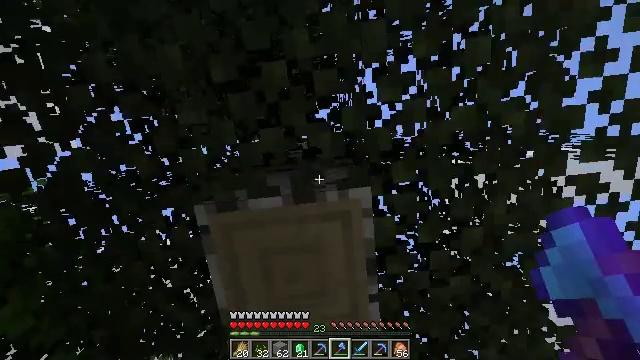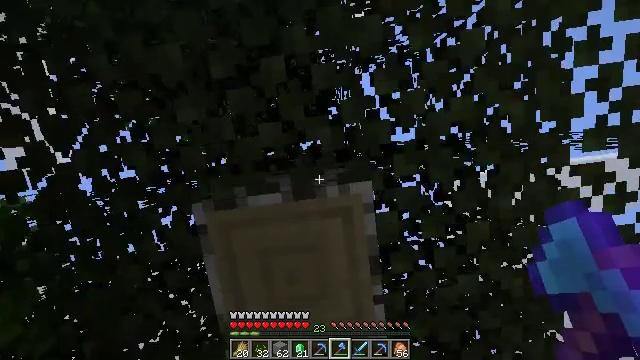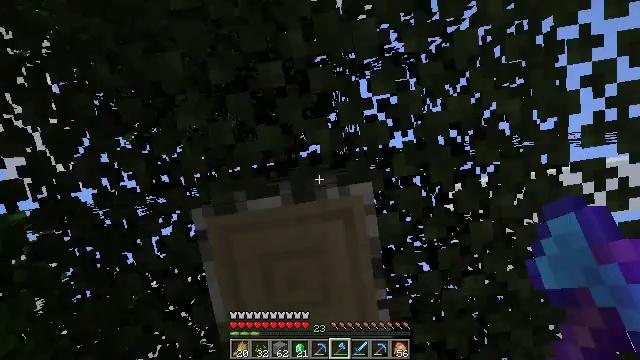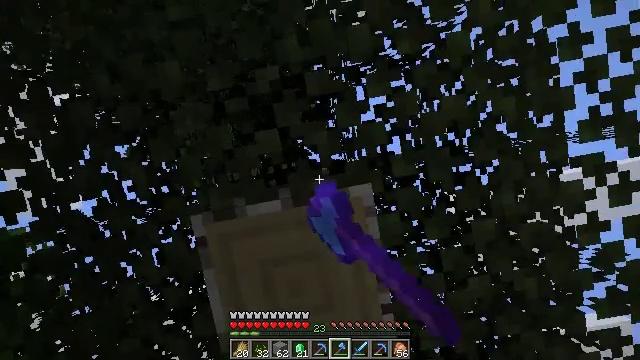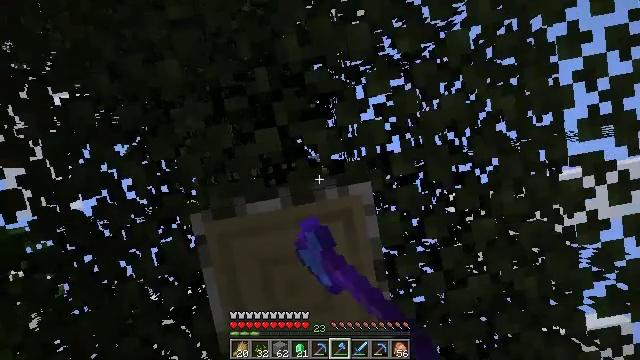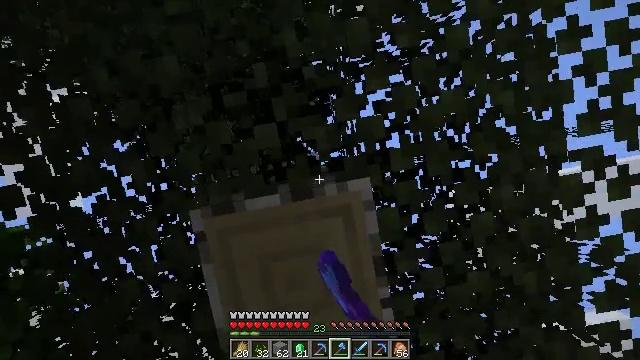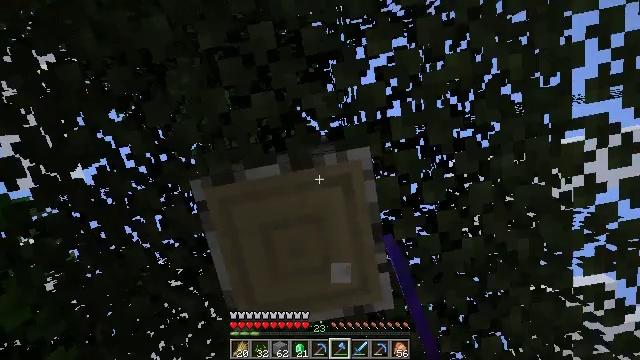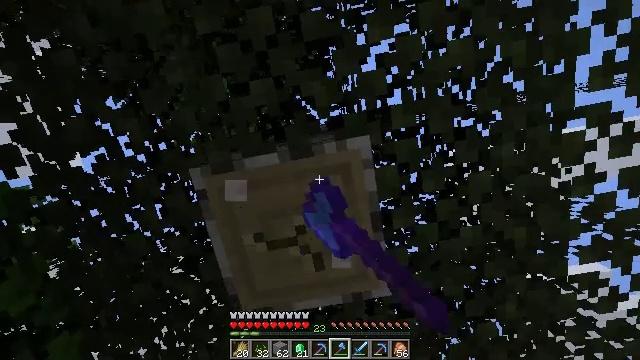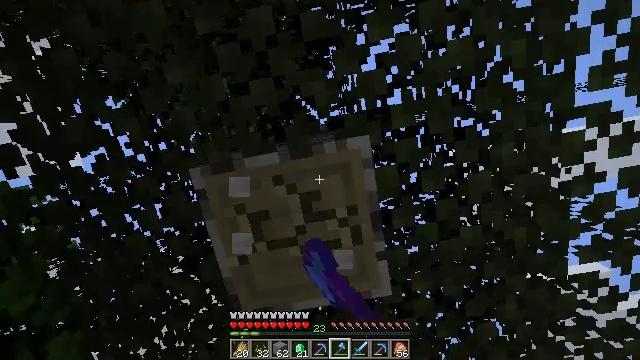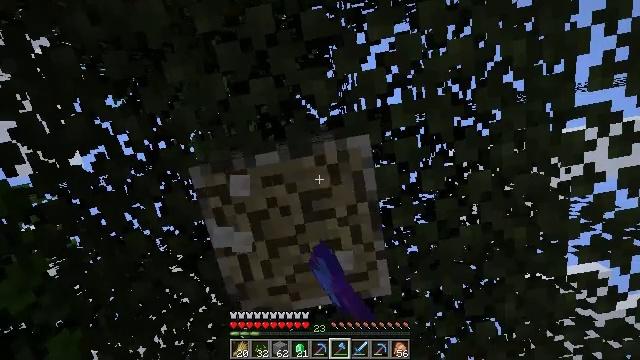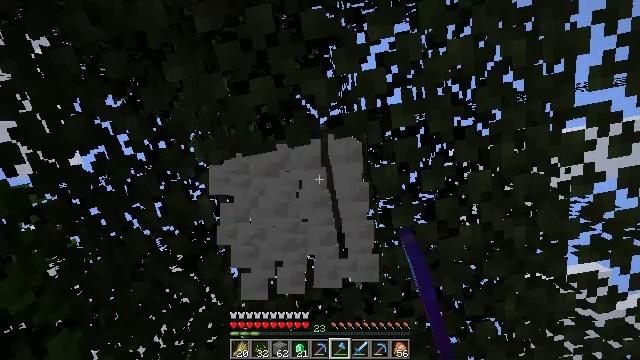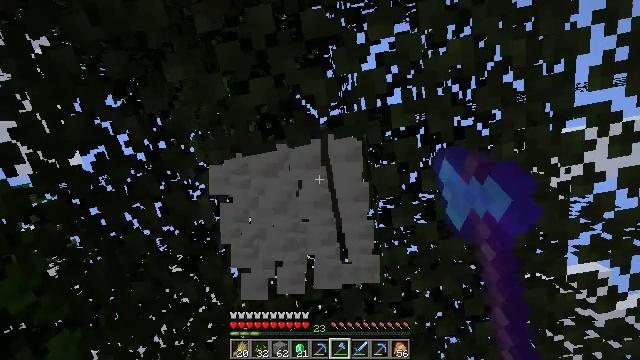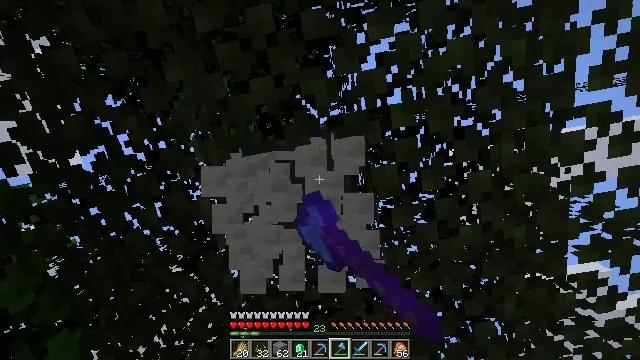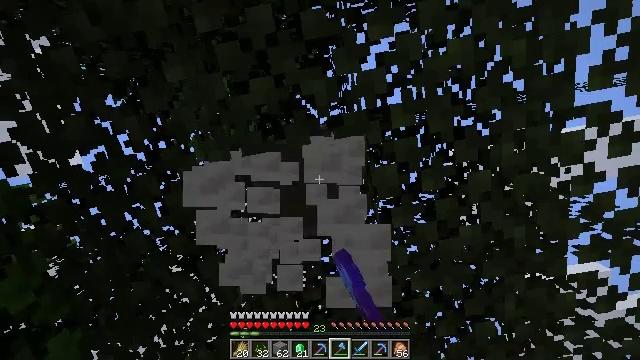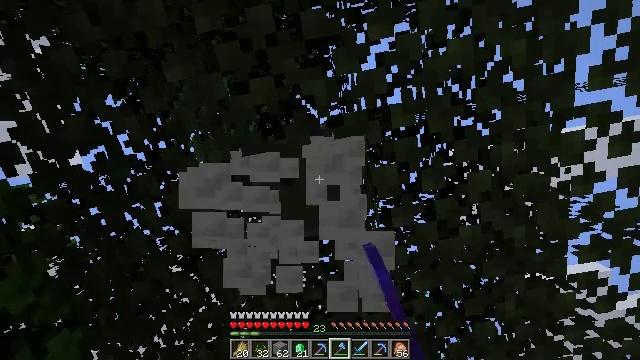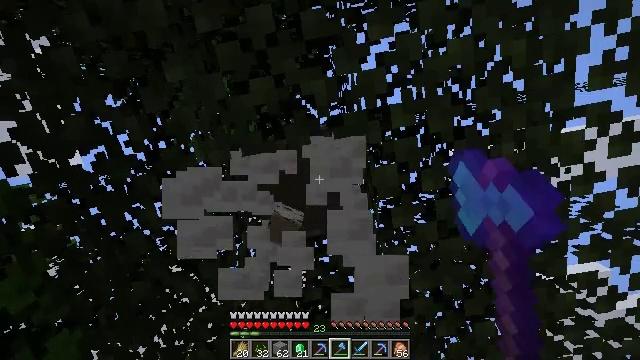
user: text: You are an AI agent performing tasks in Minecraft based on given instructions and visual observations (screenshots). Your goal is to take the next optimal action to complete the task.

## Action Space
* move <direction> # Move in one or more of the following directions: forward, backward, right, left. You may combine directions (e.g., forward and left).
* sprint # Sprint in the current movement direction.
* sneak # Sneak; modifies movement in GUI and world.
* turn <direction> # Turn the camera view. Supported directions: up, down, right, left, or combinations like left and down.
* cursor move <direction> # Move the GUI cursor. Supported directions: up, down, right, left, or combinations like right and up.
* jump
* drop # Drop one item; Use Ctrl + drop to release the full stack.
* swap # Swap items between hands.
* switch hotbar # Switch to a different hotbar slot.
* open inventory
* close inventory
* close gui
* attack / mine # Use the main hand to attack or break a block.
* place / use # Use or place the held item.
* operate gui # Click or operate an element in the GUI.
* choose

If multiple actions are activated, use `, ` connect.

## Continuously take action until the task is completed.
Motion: motion action
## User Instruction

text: Chop down the birch log.
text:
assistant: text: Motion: turn left and up
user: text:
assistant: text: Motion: turn left and up, attack / mine
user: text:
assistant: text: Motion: turn left and up, attack / mine
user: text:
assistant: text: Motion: attack / mine
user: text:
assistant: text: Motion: attack / mine
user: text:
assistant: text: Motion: turn down, attack / mine
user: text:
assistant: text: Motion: turn down, attack / mine
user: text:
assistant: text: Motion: attack / mine
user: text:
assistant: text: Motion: attack / mine
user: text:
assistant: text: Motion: attack / mine
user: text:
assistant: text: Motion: attack / mine
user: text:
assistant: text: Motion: attack / mine
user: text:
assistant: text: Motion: attack / mine
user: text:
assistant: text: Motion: attack / mine
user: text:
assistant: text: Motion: attack / mine
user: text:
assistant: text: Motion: attack / mine
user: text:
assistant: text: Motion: attack / mine
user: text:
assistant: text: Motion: attack / mine
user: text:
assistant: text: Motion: attack / mine
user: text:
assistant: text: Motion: attack / mine
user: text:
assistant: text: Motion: attack / mine
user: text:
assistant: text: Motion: attack / mine
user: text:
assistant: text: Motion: attack / mine
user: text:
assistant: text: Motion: attack / mine
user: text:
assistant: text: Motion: attack / mine
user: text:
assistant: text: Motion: attack / mine
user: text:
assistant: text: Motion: attack / mine
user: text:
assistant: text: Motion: attack / mine
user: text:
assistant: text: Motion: attack / mine
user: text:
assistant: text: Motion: attack / mine